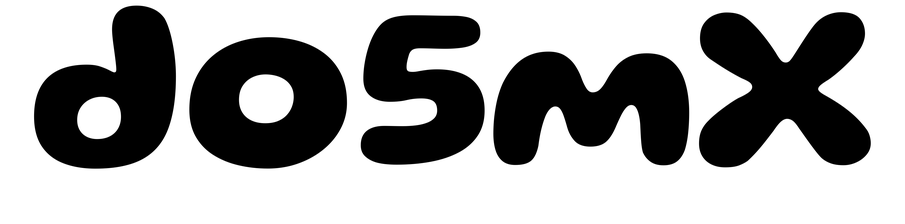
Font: Gluten_Bold